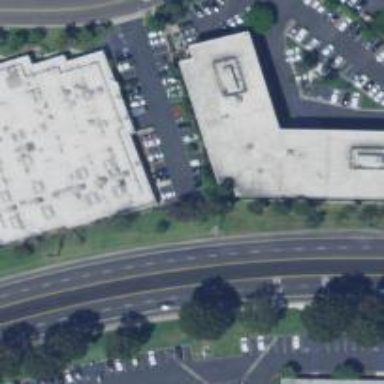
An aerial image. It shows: Commercial building.